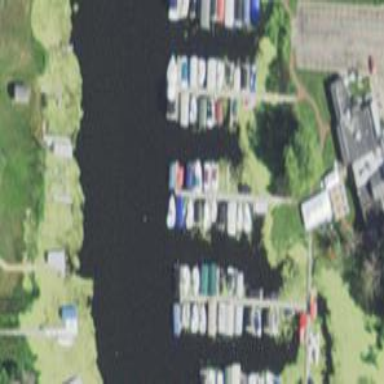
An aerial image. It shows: Marina on leisure land.